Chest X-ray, PA view. Patient: 17 years old, sex F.
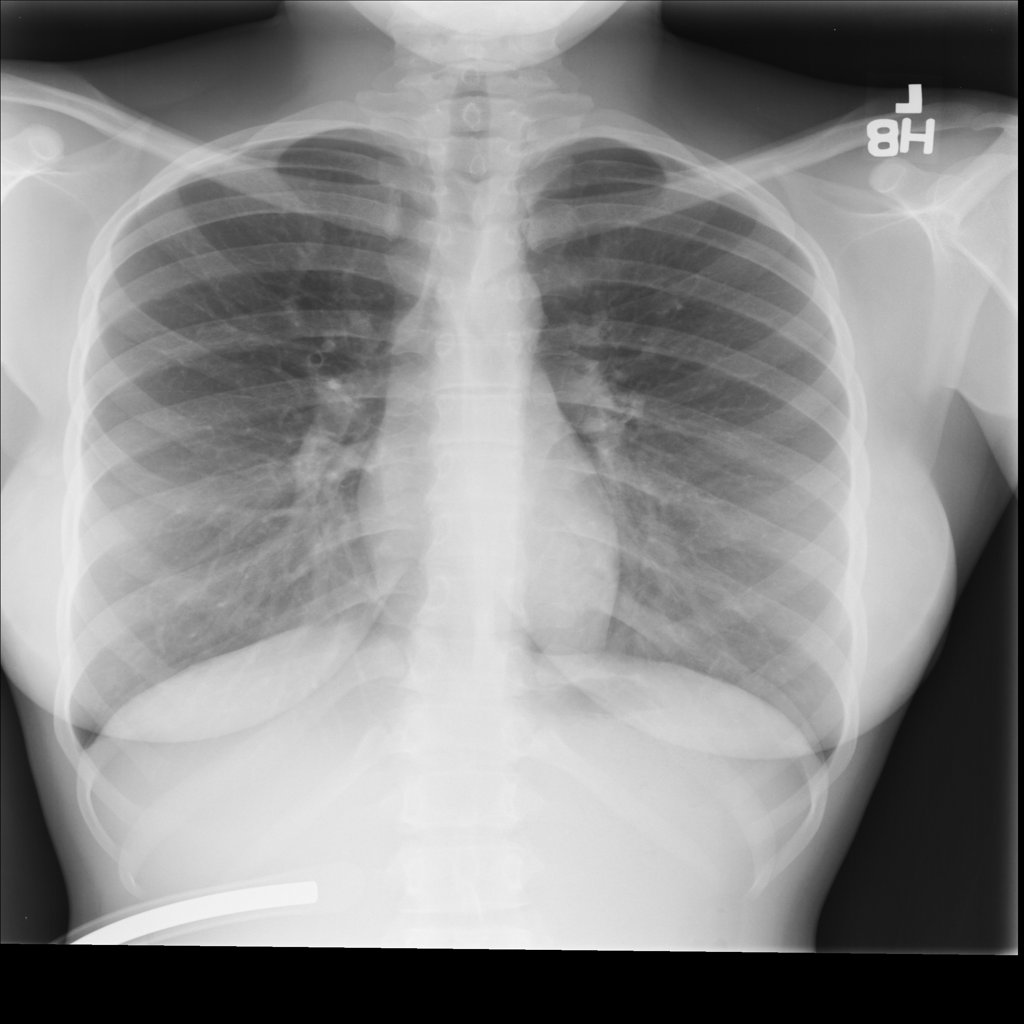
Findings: No Finding